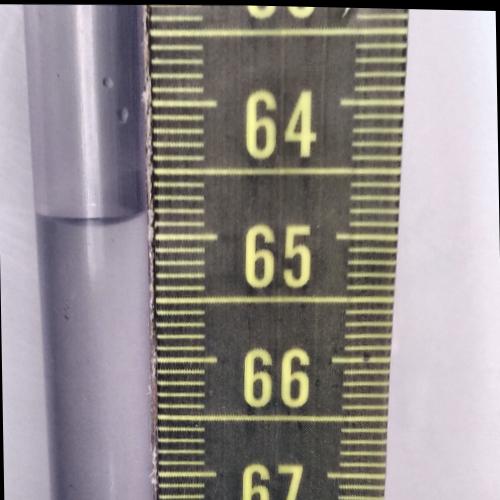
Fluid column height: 64.8 cm